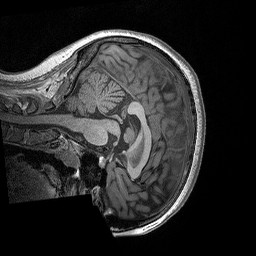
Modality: T1w
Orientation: sagittal
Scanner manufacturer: siemens
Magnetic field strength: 3 T
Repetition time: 2.3 s
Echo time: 0.00298 s